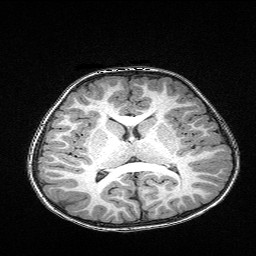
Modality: T1w
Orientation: coronal